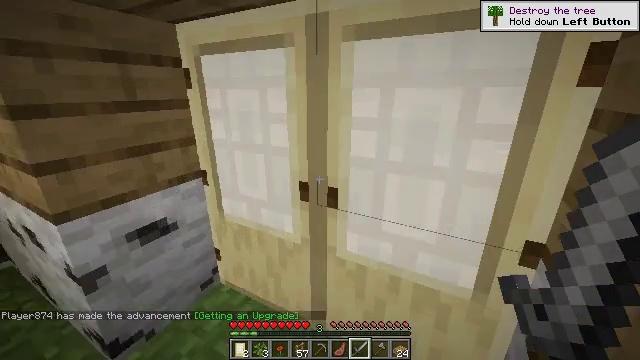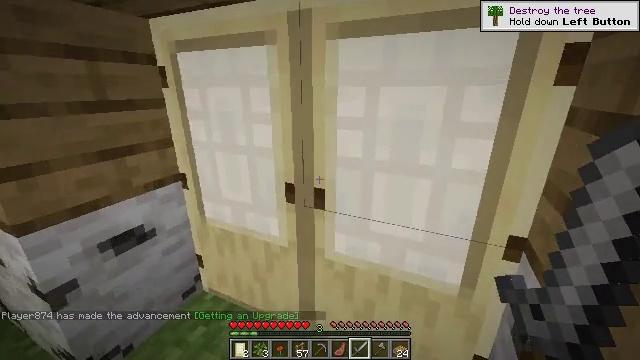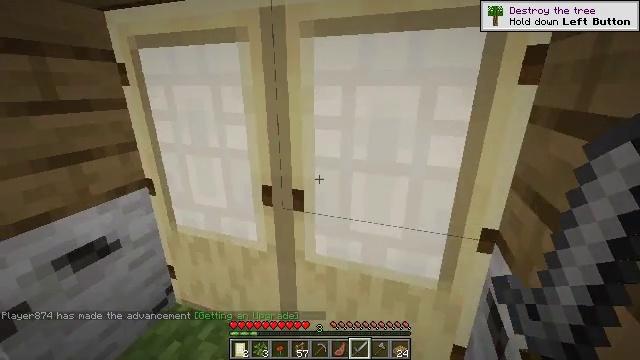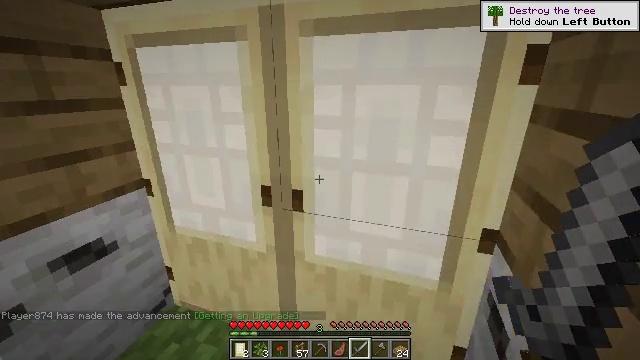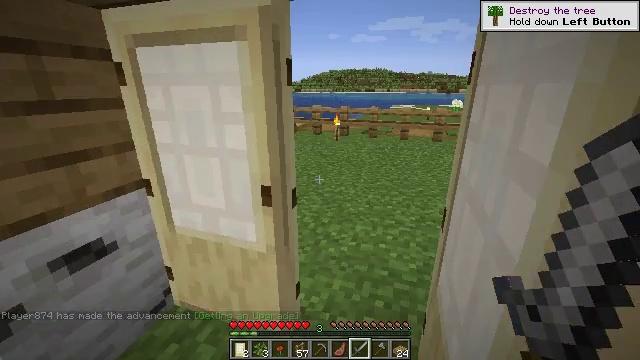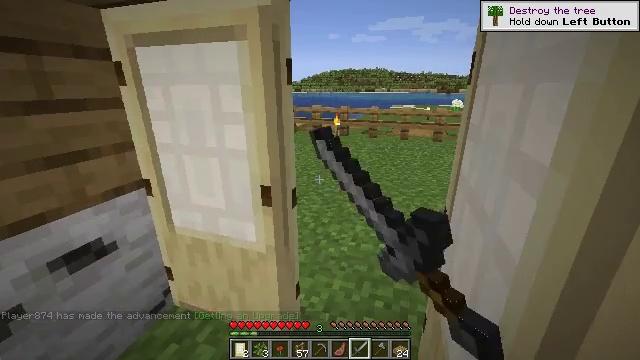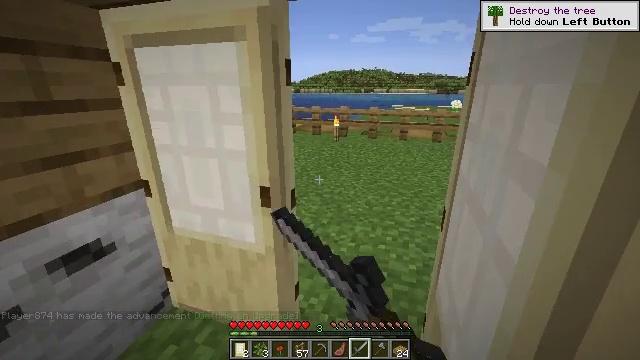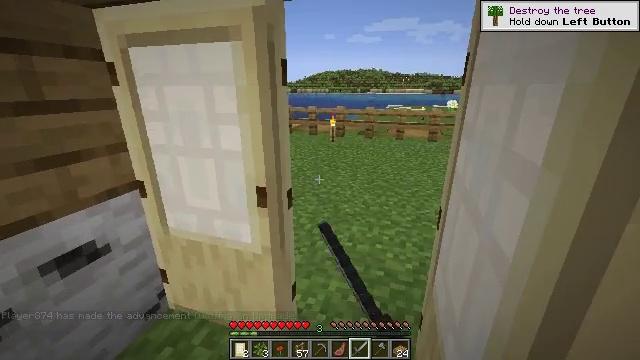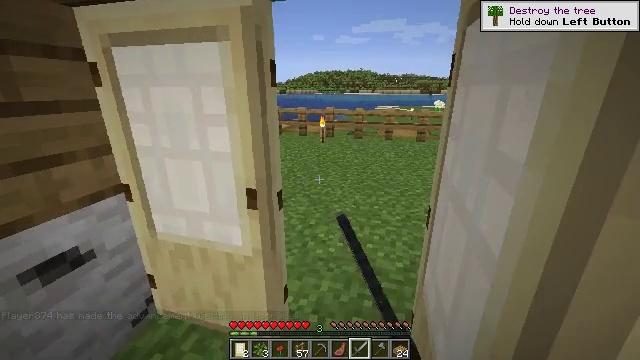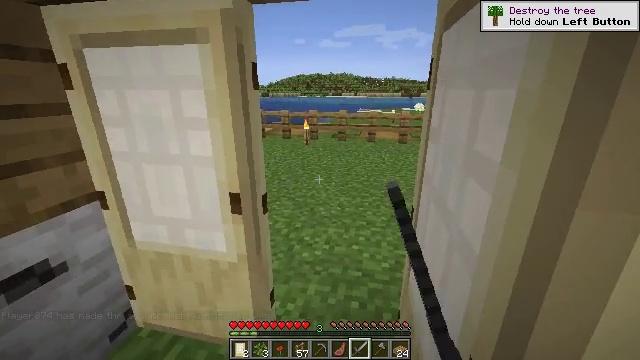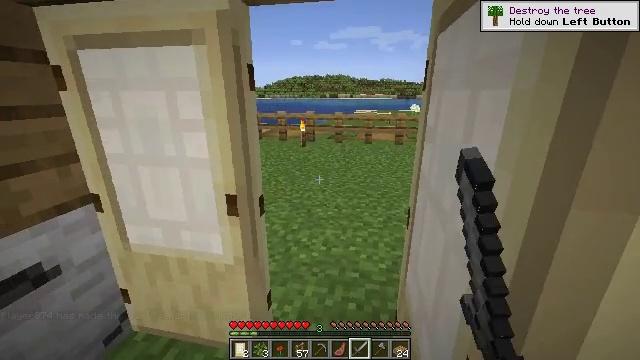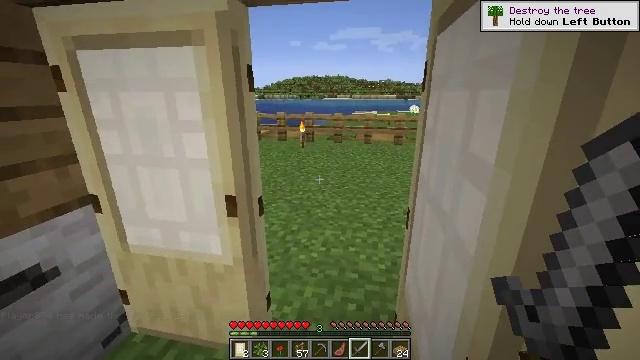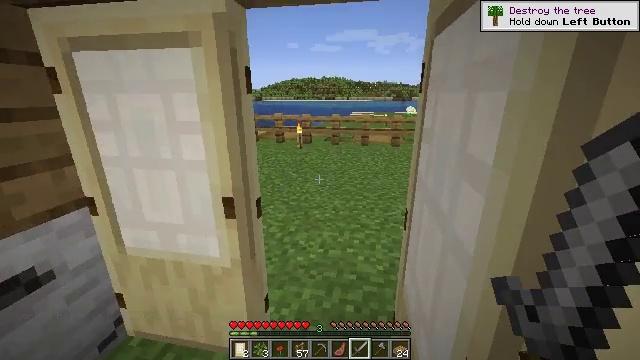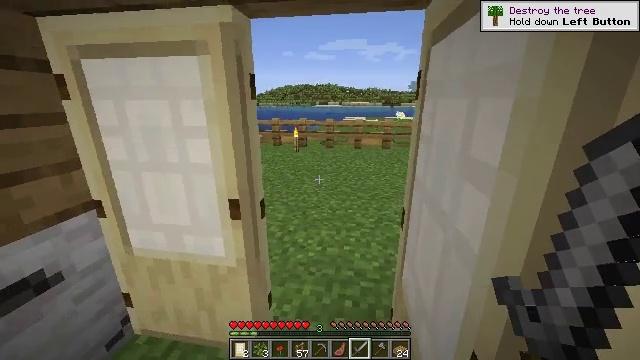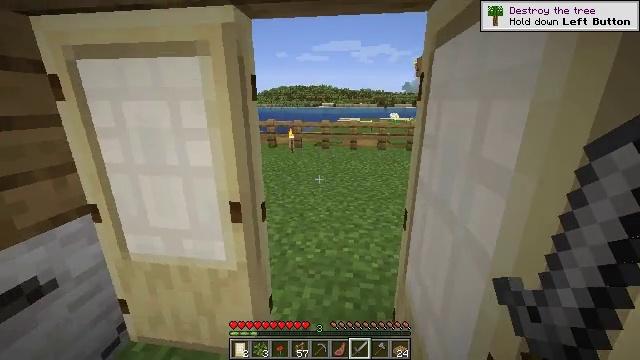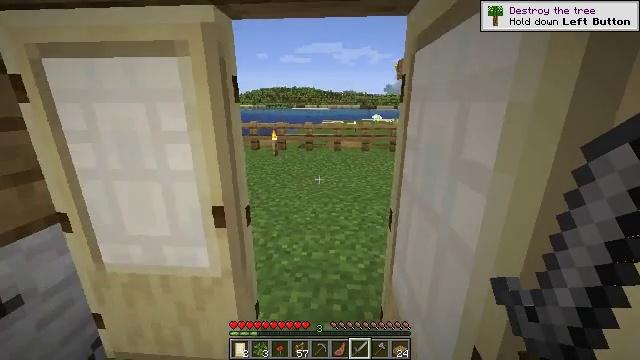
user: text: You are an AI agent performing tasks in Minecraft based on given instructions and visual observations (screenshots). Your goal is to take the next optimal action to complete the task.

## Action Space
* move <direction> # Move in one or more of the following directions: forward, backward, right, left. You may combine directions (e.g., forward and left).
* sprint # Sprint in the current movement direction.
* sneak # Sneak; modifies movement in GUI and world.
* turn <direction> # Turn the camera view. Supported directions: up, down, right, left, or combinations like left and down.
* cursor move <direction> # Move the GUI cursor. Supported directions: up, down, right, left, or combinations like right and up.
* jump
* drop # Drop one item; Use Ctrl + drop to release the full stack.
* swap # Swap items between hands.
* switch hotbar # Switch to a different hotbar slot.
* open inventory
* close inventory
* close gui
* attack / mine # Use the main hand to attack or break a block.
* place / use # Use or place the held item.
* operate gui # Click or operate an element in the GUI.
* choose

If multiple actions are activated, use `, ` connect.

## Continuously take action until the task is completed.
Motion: motion action
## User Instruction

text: Mine the grass in the plains.
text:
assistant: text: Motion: turn right
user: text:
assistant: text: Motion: turn right
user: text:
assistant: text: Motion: no_op
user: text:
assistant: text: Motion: use / place
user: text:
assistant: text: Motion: use / place
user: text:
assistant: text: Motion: no_op
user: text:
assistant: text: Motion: no_op
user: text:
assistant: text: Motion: turn right
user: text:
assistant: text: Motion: turn right
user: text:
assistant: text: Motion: no_op
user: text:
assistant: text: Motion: no_op
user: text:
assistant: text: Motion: move forward, sprint
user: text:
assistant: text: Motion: move forward, sprint, turn right
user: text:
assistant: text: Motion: move forward, sprint, turn right
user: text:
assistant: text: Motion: move forward, sprint, turn right
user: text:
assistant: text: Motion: move forward, sprint, turn right
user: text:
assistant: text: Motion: move forward, sprint, turn right
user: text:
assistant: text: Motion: move forward, sprint, turn right
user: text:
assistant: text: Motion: move forward, sprint
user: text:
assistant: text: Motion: move forward, sprint
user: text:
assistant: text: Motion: move forward, sprint
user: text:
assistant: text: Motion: move forward, sprint
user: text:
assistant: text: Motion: move forward, sprint, turn right
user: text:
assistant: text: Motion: move forward, sprint, turn right
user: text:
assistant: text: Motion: move forward, sprint, turn right
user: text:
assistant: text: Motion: move forward, sprint, turn right
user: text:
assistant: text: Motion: move forward, sprint, turn right and up
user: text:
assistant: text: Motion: move forward, sprint
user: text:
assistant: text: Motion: no_op
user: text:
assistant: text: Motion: no_op